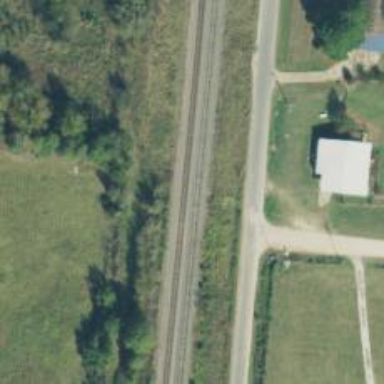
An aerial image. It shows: Railway siding with rails.